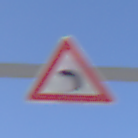
Verkehrszeichen: KurveLinks
Umgebung: Outdoor, Nature
Tageszeit: MorningAfternoon
Wetter: Clear
Licht: Natural
Jahreszeit: NotSpecified
Kontrast: HighContrast